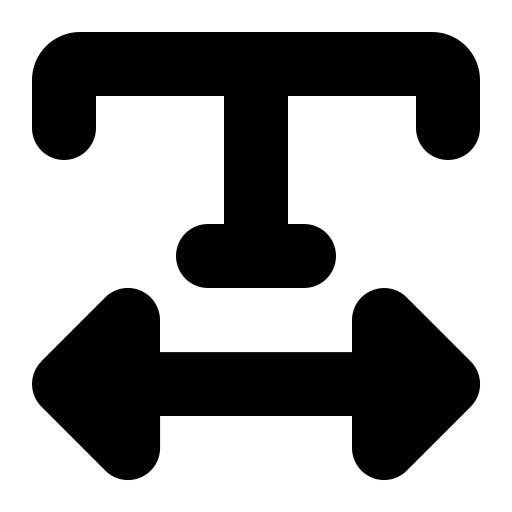
Tags: icon, FontAwesome, fa-icon, solid, text, width